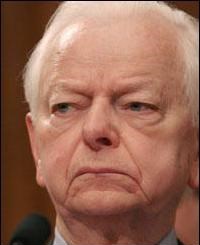
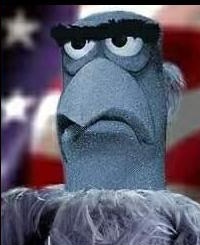
Blend attribute: Scowl
Blending difficulty: Low
Creative potential: Low